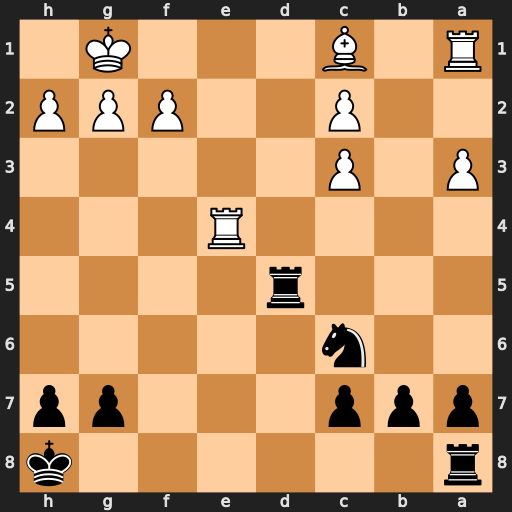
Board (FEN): r6k/ppp3pp/2n5/3r4/4R3/P1P5/2P2PPP/R1B3K1
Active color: b
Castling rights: -
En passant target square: -
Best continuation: Rd1+ Re1 Rxe1#